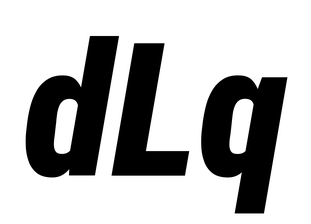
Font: Roboto-Italic_Condensed_Black_Italic